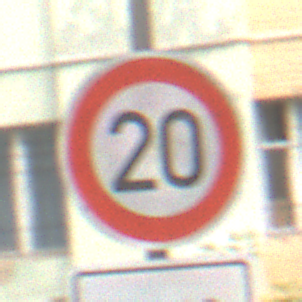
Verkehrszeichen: Geschwindigkeit20
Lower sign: ZeitangabenMitBeschraenkungAufWochentage8
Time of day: MorningAfternoon
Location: Outdoor (Urban)
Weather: Overcast
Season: NotSpecified
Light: Natural